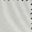
Piece: xx